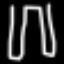
Label: pants